Interaction volume radius: 10 \u00c5
Interaction volume height: 30 \u00c5
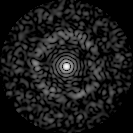
Disorder parameter: 0.8256